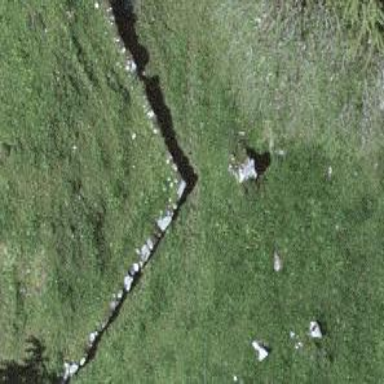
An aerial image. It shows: Dry stone wall barrier.